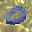
Label: 0